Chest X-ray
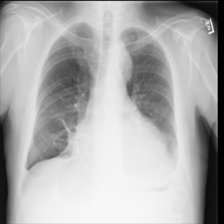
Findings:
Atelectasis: positive
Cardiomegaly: negative
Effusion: positive
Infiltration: negative
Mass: positive
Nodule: negative
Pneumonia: negative
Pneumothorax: negative
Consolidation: negative
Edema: negative
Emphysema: negative
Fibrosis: negative
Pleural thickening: negative
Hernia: negative